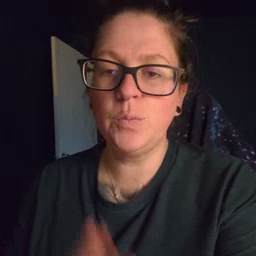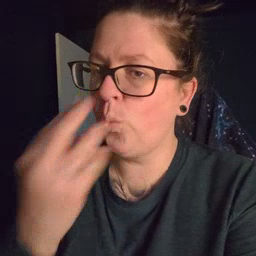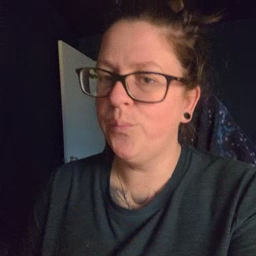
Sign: wolf